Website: bh-photo
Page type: cross-sells
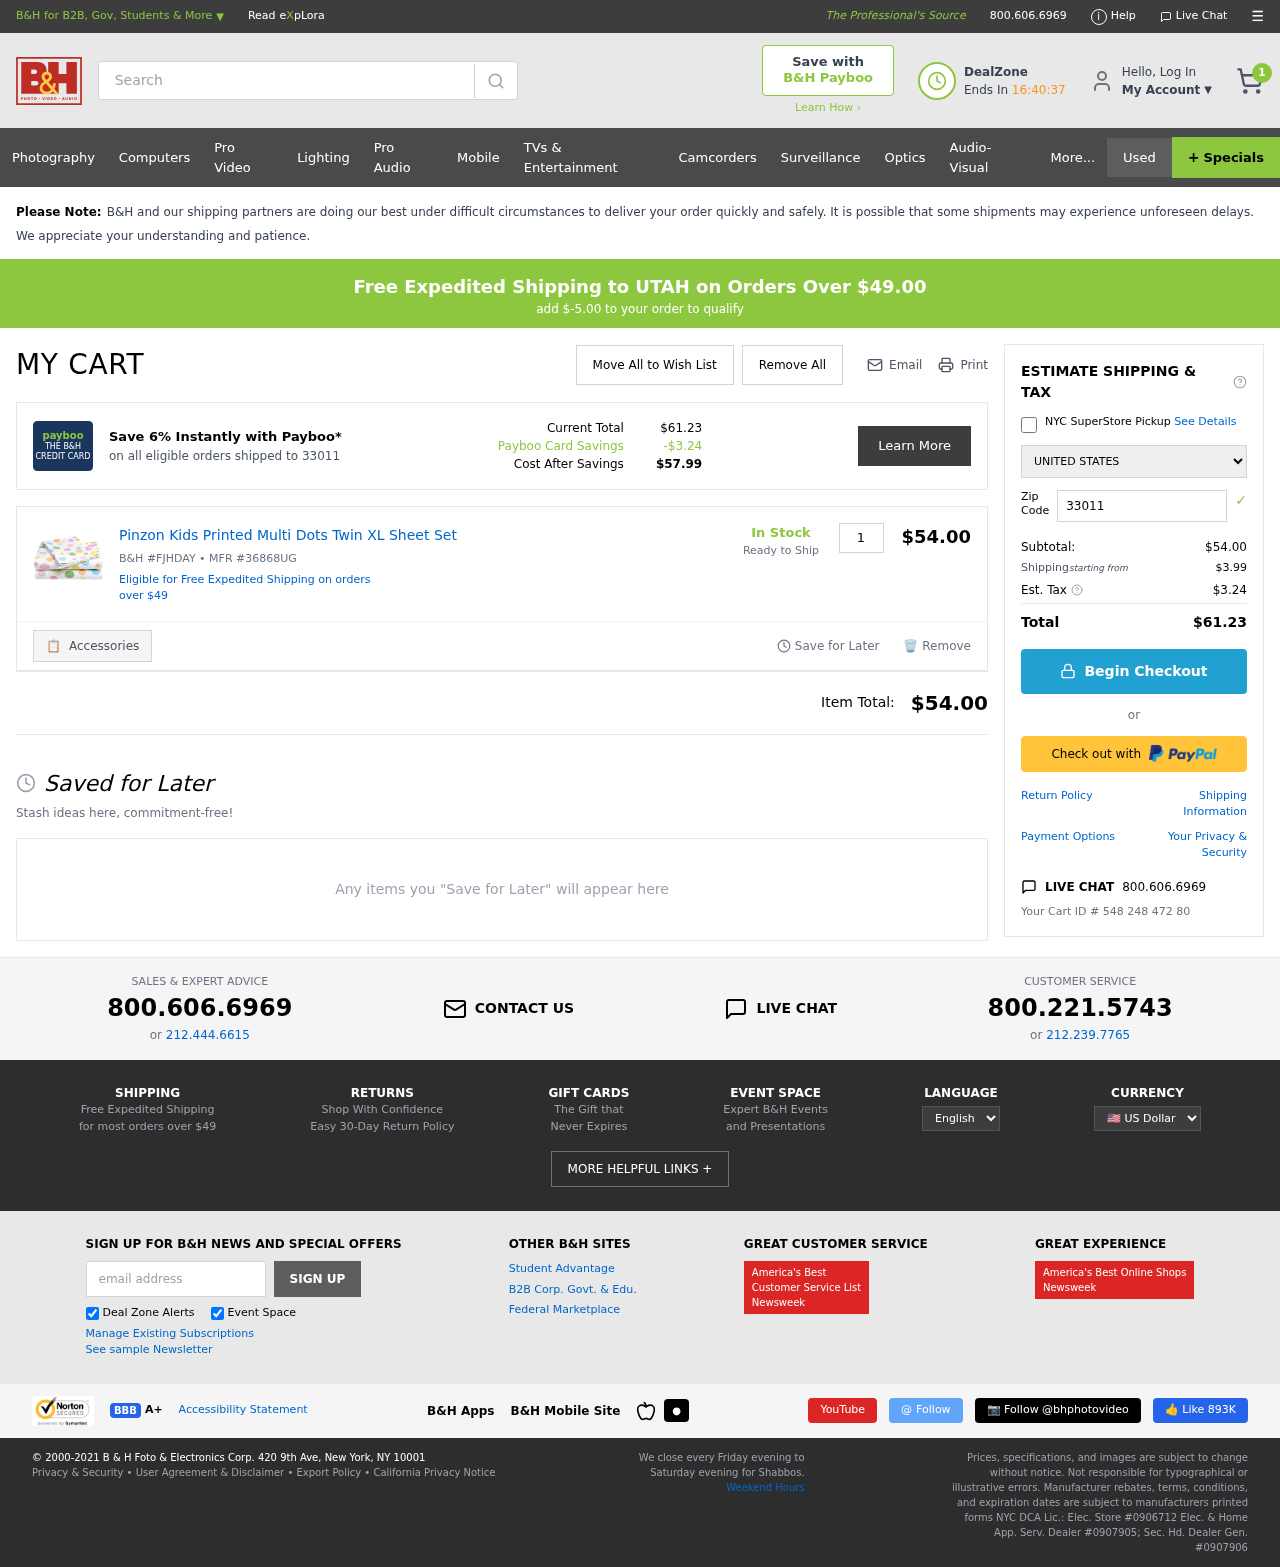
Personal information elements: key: PII_COUNTRY
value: United States
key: PII_POSTCODE
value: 33011
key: PII_STATE
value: UTAH
Product elements: key: PRODUCT1_NAME
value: Pinzon Kids Printed Multi Dots Twin XL Sheet Set
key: PRODUCT1_PRICE
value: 54
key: PRODUCT1_QUANTITY
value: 1
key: PRODUCT1_SKU
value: B&H #FJHDAY
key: PRODUCT1_MFR
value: MFR #36868UG
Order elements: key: ORDER_NUM_ITEMS
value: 1
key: SHIPPING_THRESHOLD_REMAINING
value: $-5.00
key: ORDER_TOTAL
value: $61.23
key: ORDER_SUBTOTAL
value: $54.00
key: ORDER_SHIPPING_COST
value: $3.99
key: ORDER_TAX
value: $3.24
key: ORDER_ID
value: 548 248 472 80
Search elements: key: HEADER_SEARCH
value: Search
Other elements: key: PAYBOO_SAVINGS
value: -$3.24
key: COST_AFTER_SAVINGS
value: $57.99